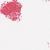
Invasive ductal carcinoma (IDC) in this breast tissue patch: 0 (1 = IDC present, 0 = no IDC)